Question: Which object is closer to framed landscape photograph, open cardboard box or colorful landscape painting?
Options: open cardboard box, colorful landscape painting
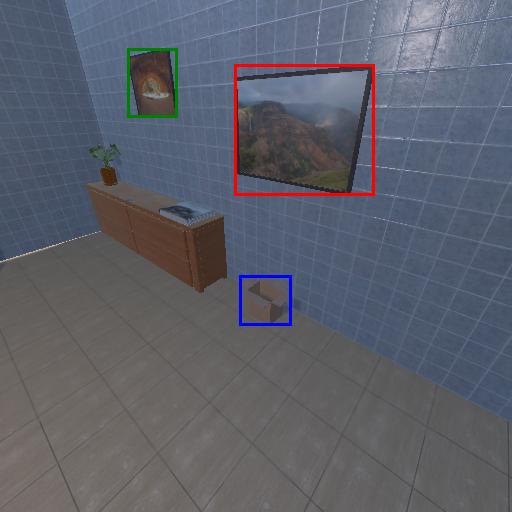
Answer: open cardboard box